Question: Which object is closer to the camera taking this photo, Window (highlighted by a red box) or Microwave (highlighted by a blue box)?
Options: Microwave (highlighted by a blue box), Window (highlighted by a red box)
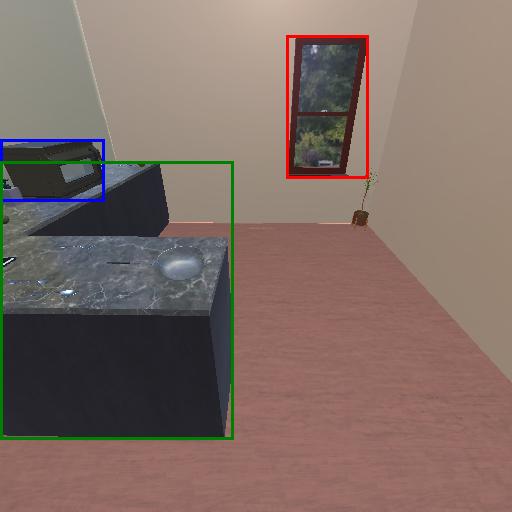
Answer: Microwave (highlighted by a blue box)